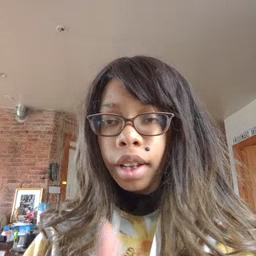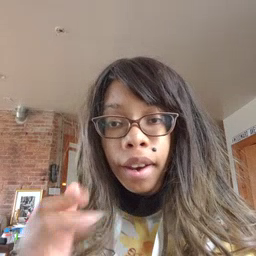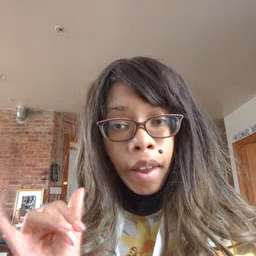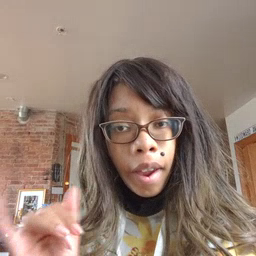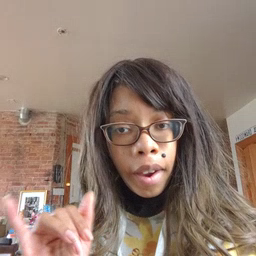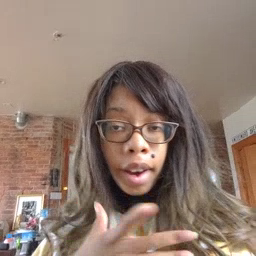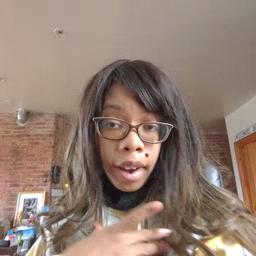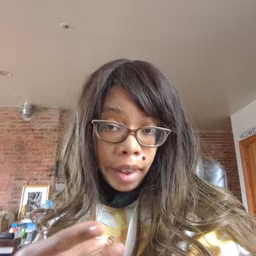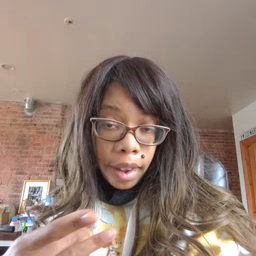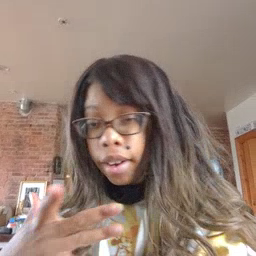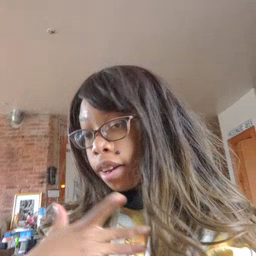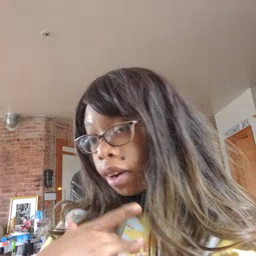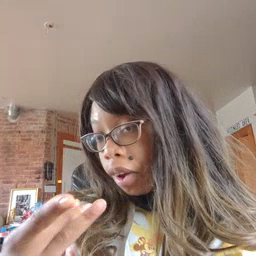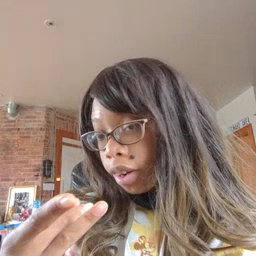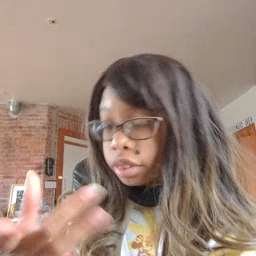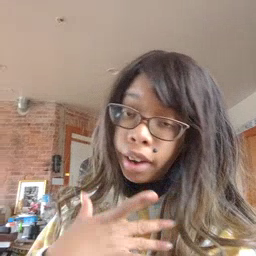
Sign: like